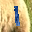
Label: 1